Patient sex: F
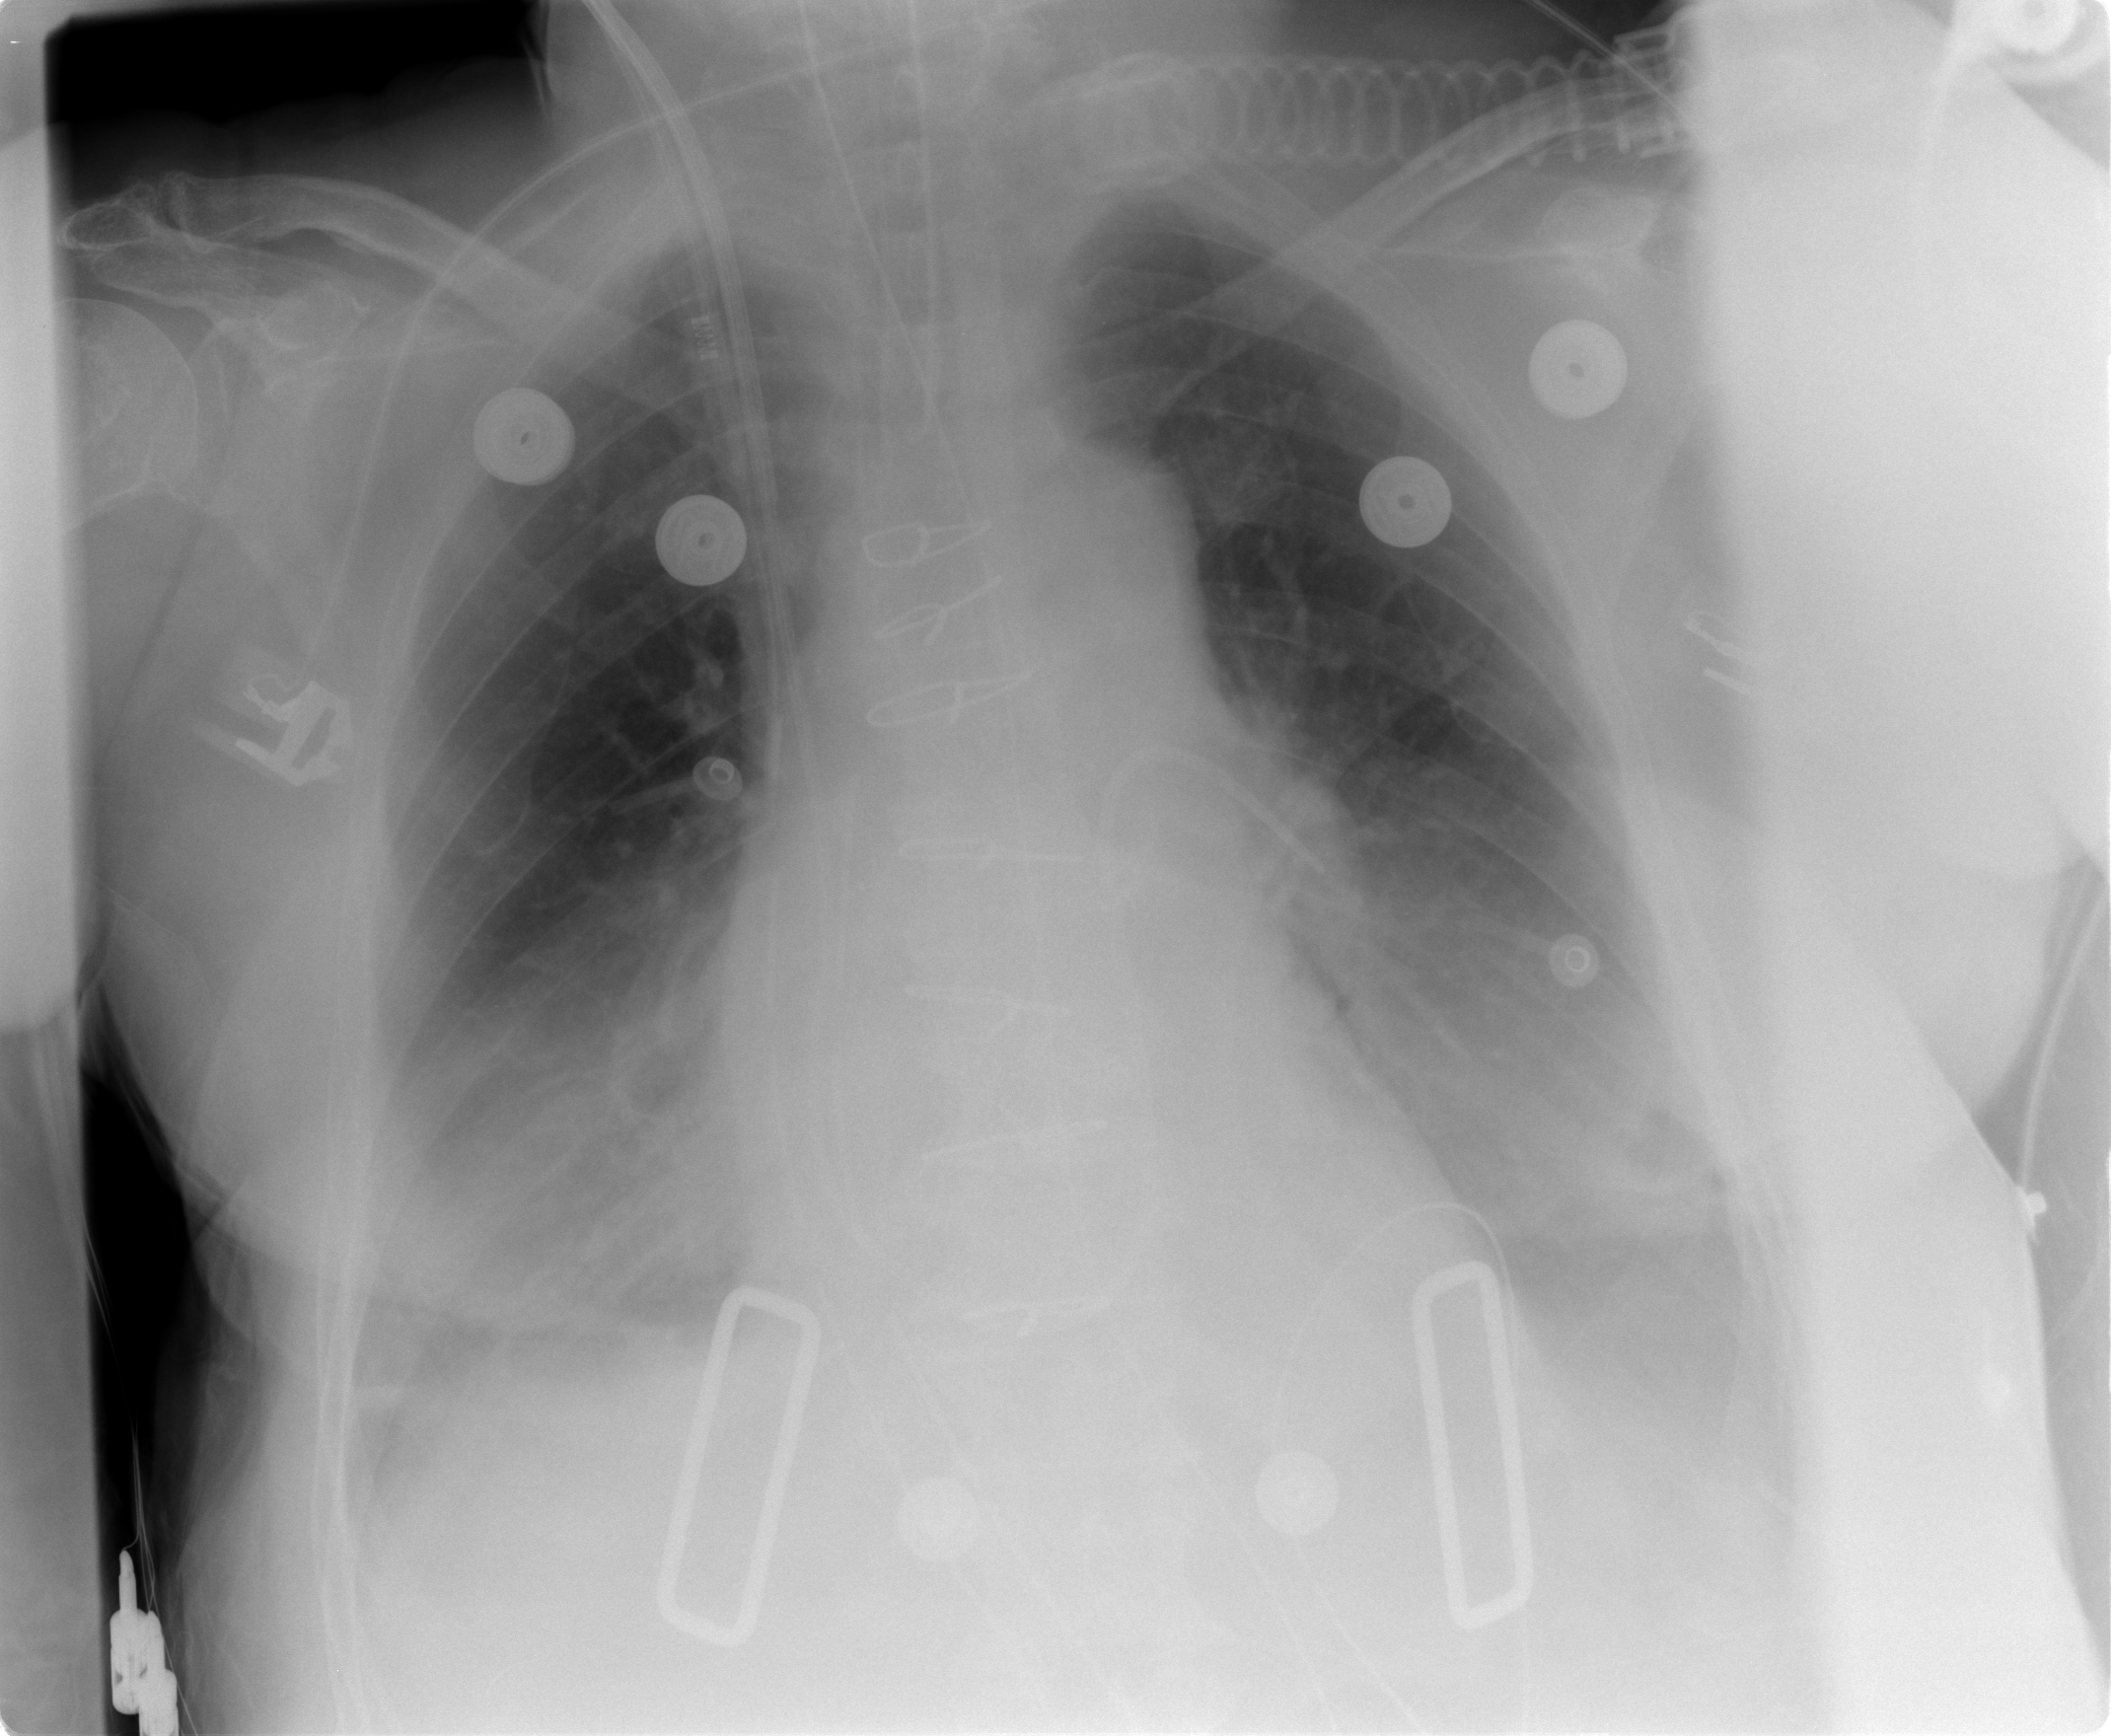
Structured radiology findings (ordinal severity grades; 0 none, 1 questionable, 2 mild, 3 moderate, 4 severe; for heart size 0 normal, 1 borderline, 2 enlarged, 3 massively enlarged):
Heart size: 0
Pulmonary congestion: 0
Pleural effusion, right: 1
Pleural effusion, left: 1
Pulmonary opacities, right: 0
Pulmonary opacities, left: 0
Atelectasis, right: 1
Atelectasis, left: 1